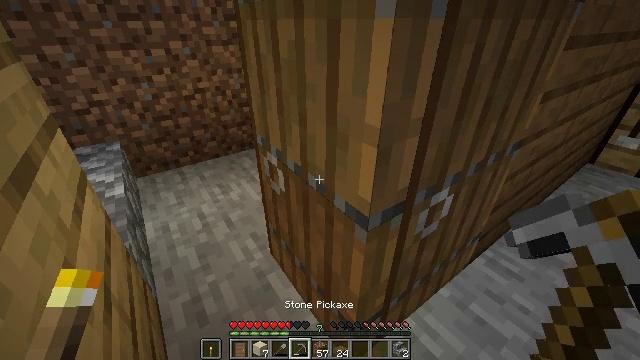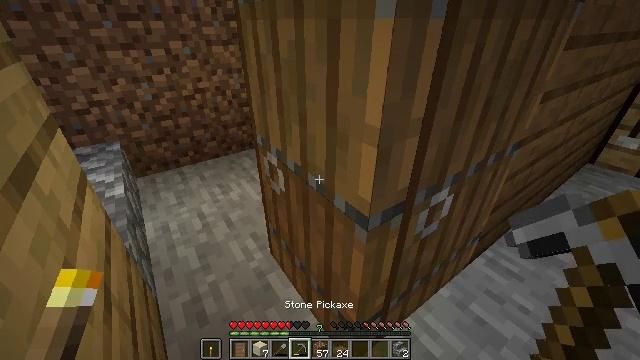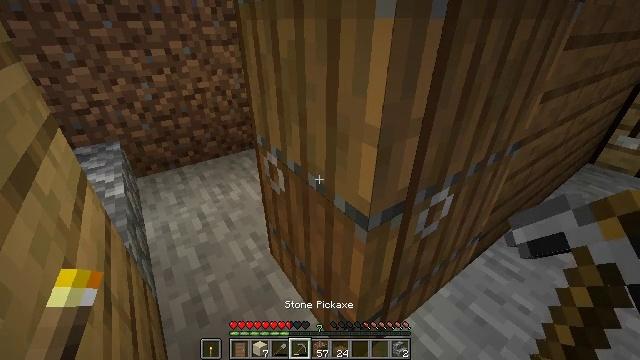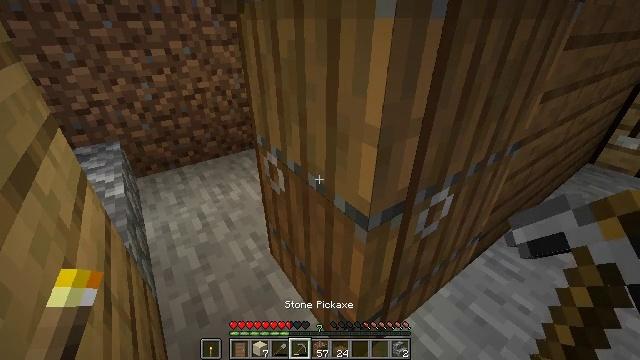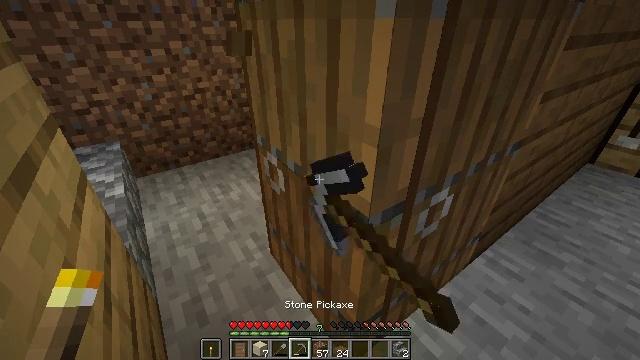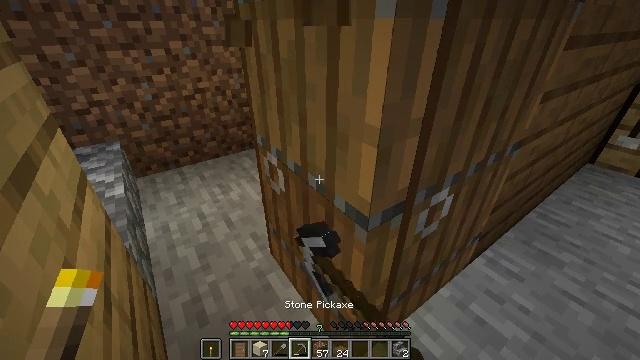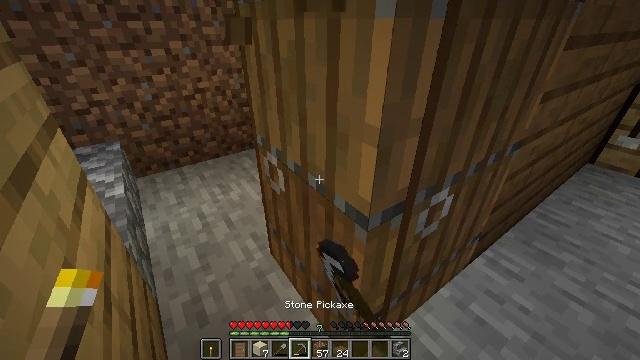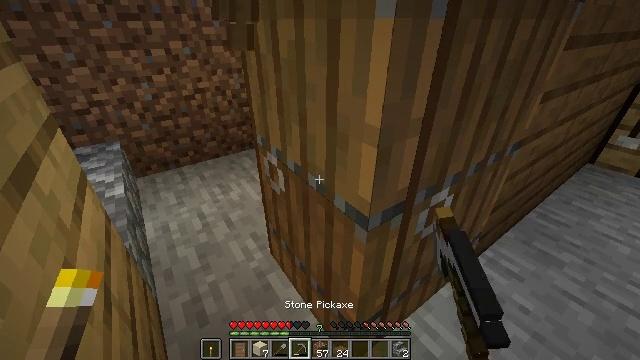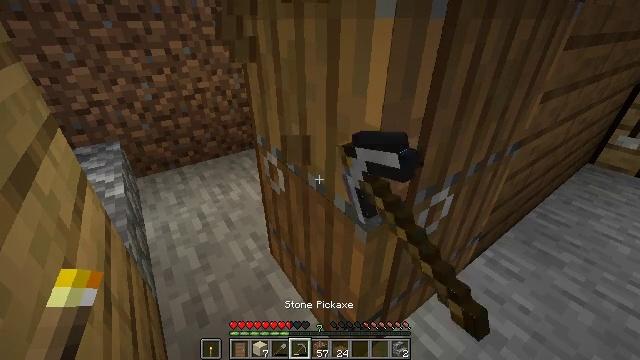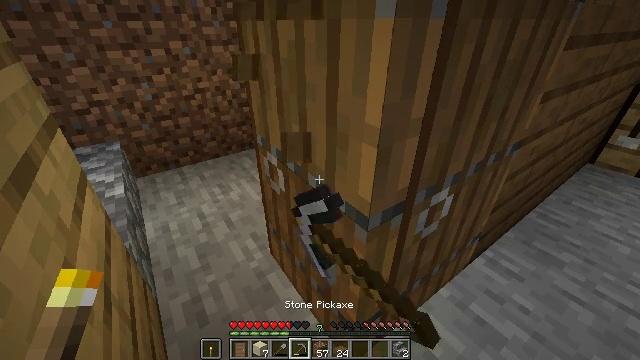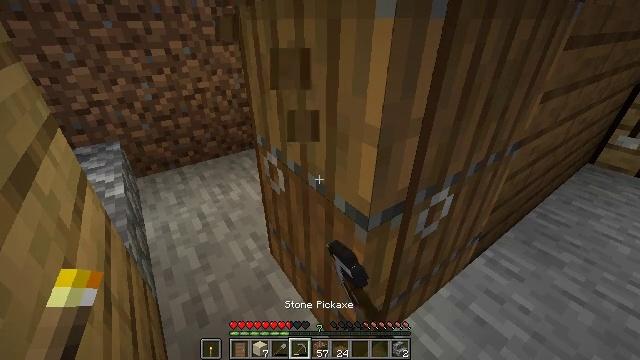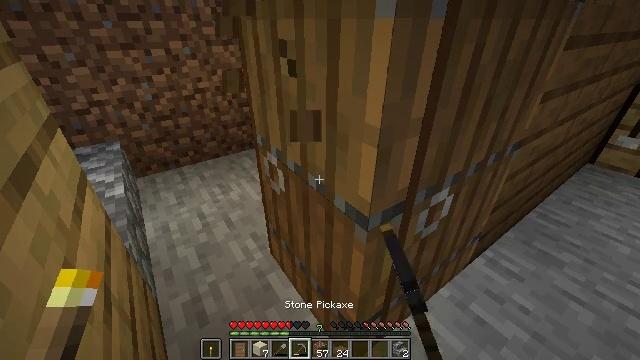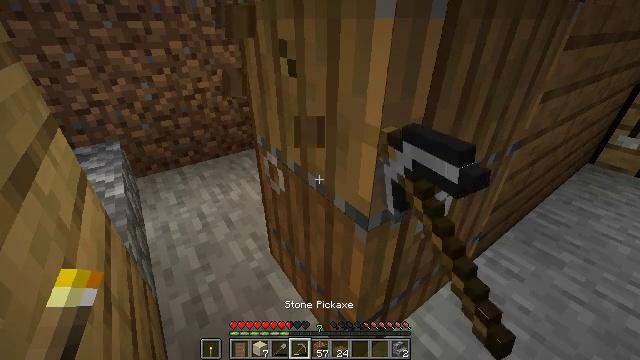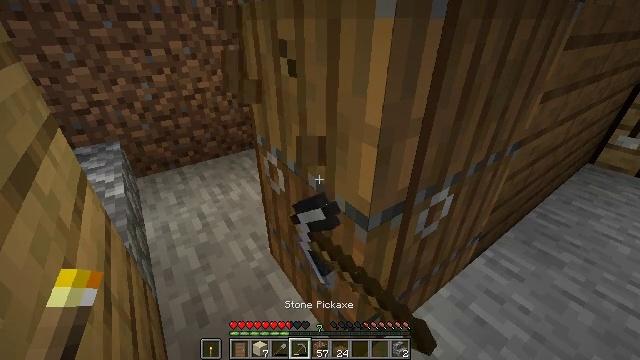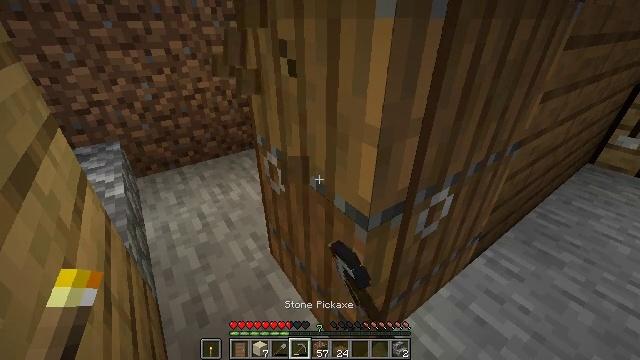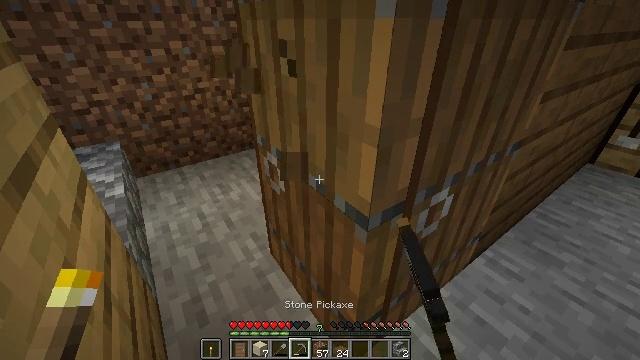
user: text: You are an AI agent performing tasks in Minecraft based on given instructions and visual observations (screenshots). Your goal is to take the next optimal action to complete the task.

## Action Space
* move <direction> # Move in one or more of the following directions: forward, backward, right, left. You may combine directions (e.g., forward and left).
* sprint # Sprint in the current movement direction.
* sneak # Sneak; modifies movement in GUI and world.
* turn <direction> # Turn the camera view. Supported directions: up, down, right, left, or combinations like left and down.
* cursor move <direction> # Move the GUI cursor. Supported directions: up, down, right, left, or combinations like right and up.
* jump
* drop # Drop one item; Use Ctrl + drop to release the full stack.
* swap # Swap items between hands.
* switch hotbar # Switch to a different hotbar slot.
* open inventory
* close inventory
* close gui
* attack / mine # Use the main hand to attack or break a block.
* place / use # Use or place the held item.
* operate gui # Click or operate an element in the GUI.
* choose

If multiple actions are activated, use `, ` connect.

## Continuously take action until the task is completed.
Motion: motion action
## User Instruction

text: Collect the spruce door for reuse.
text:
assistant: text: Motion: no_op
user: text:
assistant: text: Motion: no_op
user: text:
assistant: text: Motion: attack / mine
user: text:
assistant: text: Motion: attack / mine
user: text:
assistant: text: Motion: attack / mine
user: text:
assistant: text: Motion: attack / mine
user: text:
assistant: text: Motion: attack / mine
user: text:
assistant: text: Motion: attack / mine
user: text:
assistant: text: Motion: attack / mine
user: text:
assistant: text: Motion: attack / mine
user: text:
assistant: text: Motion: attack / mine
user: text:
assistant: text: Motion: attack / mine
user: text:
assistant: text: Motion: attack / mine
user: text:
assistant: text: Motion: attack / mine
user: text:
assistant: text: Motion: attack / mine
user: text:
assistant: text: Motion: attack / mine
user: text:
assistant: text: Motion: attack / mine
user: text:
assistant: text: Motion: attack / mine
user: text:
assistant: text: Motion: attack / mine
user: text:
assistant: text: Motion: attack / mine
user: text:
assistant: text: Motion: attack / mine
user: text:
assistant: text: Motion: attack / mine
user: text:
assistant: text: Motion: attack / mine
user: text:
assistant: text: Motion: attack / mine
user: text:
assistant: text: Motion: attack / mine
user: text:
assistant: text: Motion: attack / mine
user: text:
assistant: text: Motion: attack / mine
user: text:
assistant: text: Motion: attack / mine
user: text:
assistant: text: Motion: attack / mine
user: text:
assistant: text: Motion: attack / mine